Interaction volume radius: 10 \u00c5
Interaction volume height: 10 \u00c5
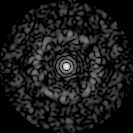
Disorder parameter: 0.8463